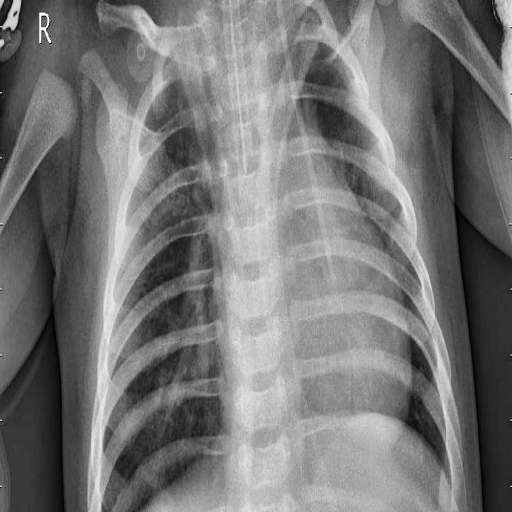
Finding: PNEUMONIA